Interaction volume radius: 5 \u00c5
Interaction volume height: 15 \u00c5
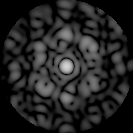
Disorder parameter: 0.6207